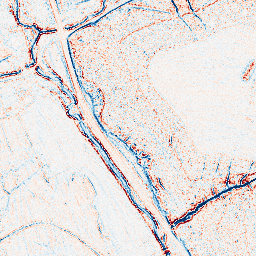
Category: edge_preserving
Decomposition family: bilateral
Decomposition parameters: d: 5
sigma_color: 25
sigma_space: 100
Upsampling method: sinc_blackman
Upsampling parameters: scale: 2
kernel_size: 8
Upsampling scale: 2